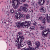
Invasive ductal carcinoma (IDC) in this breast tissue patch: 0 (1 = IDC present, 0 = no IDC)